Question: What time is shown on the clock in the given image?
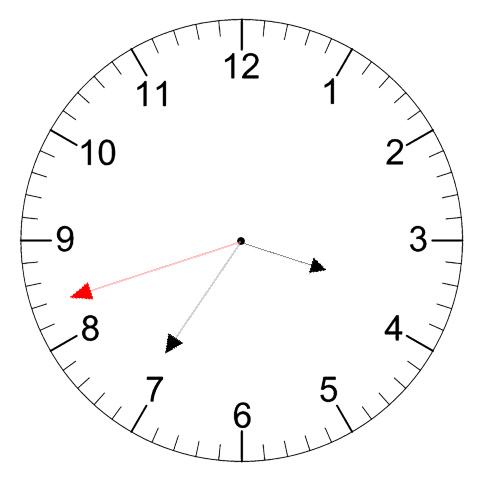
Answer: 03:35:42